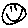
Label: smiley face